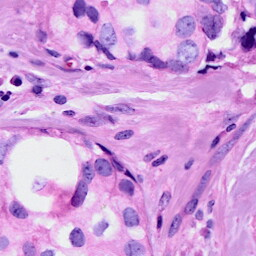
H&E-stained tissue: Breast